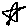
Label: star